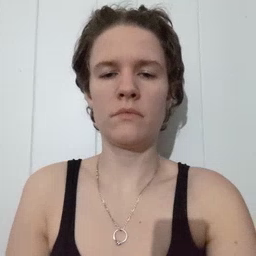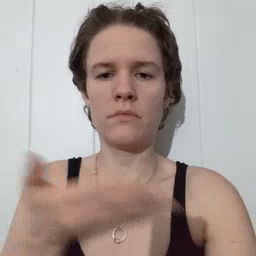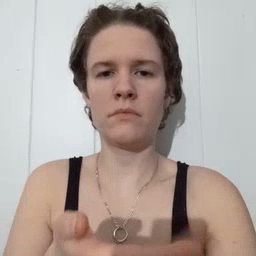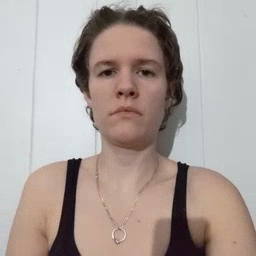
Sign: there